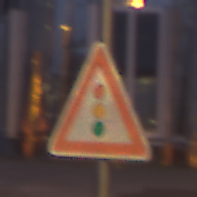
Verkehrszeichen: Lichtzeichenanlage
Umgebung: Outdoor, Urban
Tageszeit: Night
Wetter: PartlyCloudy
Licht: Artificial
Jahreszeit: NotSpecified
Kontrast: HighContrast